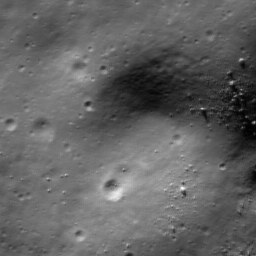
Host type: hard_negative
Lunar coordinates: latitude 65.793, longitude -25.078